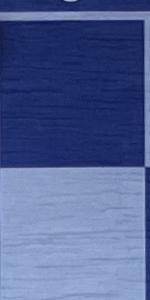
Label: Empty